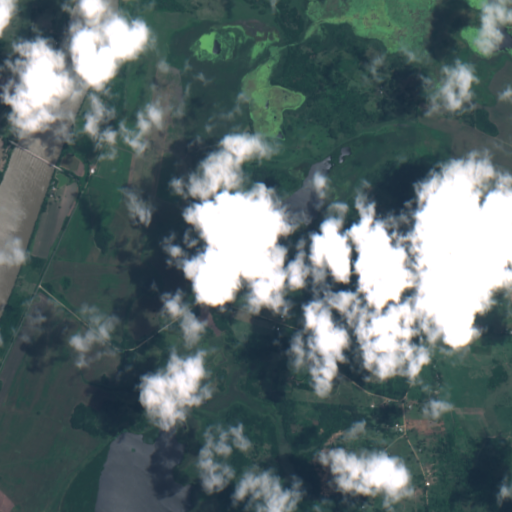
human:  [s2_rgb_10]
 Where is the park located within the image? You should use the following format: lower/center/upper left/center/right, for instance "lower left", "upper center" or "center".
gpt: The park is located in the center right of the image.
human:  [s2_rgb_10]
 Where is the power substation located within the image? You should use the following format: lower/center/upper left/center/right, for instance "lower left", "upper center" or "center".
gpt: The power substation is located in the upper left of the image.
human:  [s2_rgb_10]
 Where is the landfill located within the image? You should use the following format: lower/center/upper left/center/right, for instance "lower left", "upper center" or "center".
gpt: There is no landfill in the image.